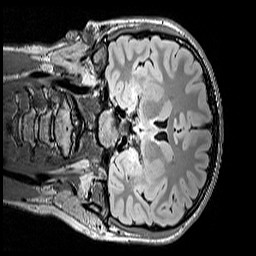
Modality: FLAIR
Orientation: coronal
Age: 11
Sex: female
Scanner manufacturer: siemens
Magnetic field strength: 3 T
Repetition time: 5 s
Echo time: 0.388 s